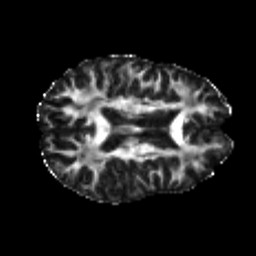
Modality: FA
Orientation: axial
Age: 23
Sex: female
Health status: healthy
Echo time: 0.074 s